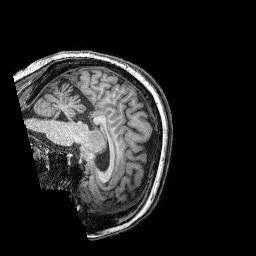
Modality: T1w
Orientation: sagittal
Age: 59
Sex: female
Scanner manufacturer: siemens
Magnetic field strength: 3 T
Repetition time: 2.25 s
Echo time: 0.00411 s